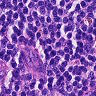
Metastatic tissue present: no